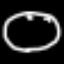
Label: clock